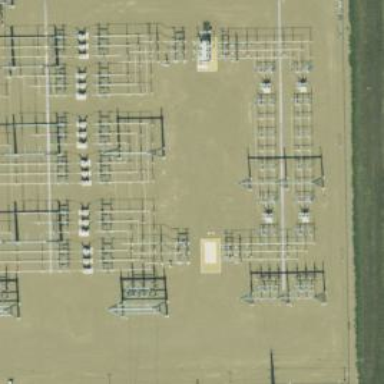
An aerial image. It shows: Switch for power supply.